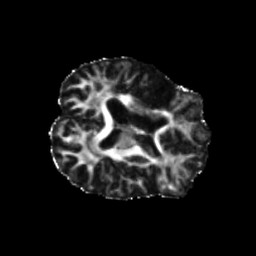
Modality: FA
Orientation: axial
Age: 74
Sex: female
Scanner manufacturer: siemens
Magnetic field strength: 3 T
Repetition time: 5.25 s
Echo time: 0.08 s